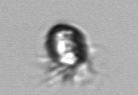
Label: Ciliophora